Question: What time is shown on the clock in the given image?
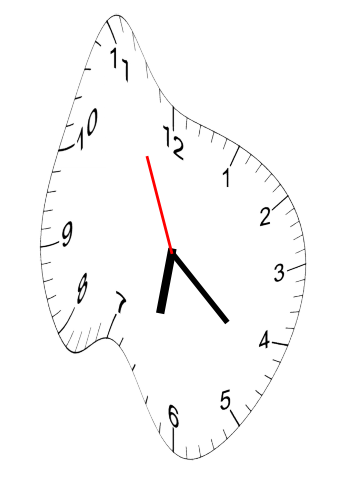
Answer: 06:21:56